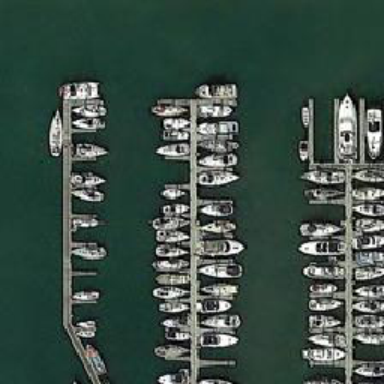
There are two white boats on the harbor .